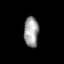
Tissue: prostate
Cell type: T cells
Senescence score: 0.7156
Nuclear area (px): 436
Mean DAPI intensity: 156.489